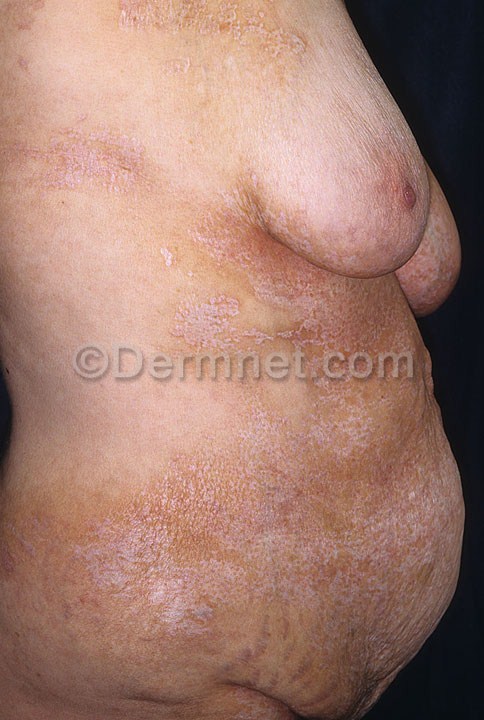
Disease: Psoriasis pictures Lichen Planus and related diseases